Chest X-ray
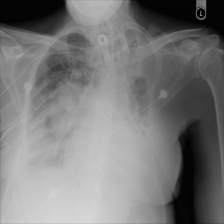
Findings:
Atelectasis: negative
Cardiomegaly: negative
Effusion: negative
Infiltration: negative
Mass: negative
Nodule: negative
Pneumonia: negative
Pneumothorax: negative
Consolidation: negative
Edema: negative
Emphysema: negative
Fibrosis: negative
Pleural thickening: negative
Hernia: negative